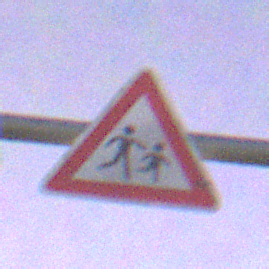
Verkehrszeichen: KinderLinks
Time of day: Night
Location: Outdoor (Suburban)
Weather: PartlyCloudy
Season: NotSpecified
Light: Artificial